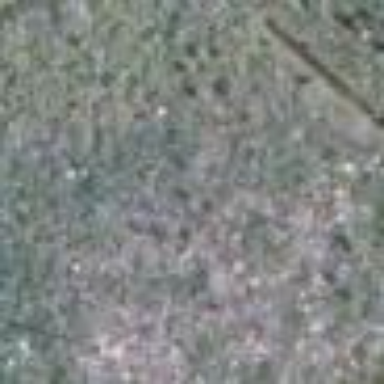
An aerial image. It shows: Needle-leaved woodland.